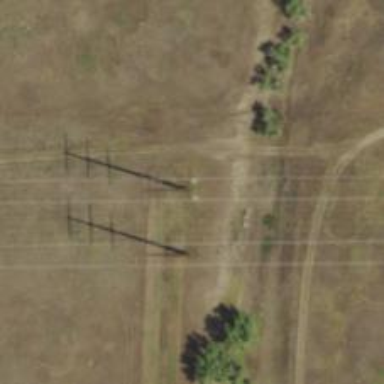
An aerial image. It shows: Power tower.